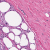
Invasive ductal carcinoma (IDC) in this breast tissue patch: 1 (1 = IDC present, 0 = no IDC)